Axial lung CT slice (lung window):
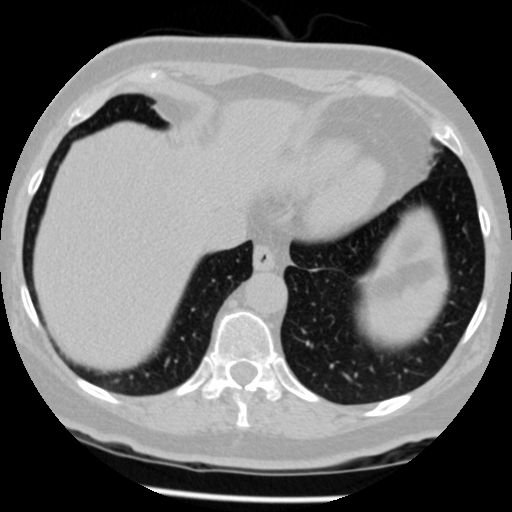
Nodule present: no